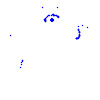
Particle: kaon